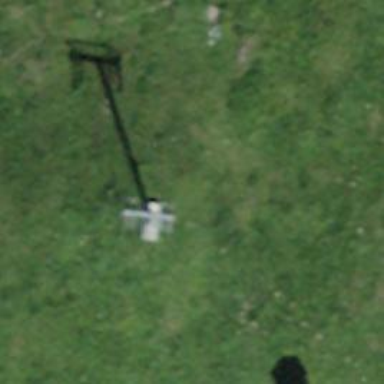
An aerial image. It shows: Pylon used for aerialway.